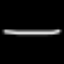
Label: line